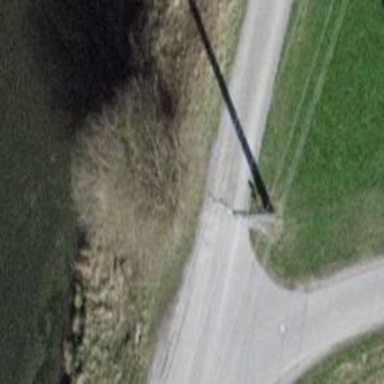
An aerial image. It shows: Guidepost providing information.